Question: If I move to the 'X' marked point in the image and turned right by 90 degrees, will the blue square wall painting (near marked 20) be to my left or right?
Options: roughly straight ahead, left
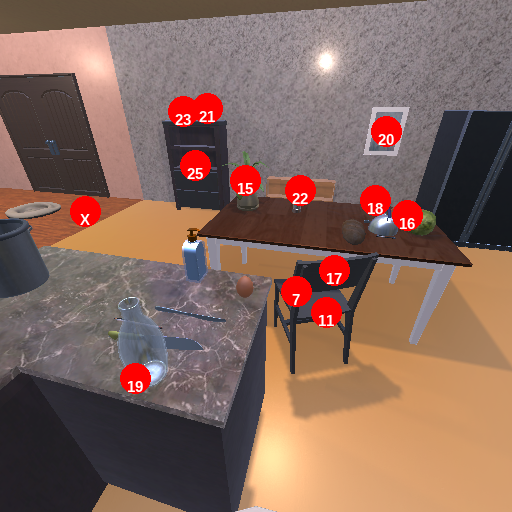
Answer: roughly straight ahead